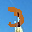
Label: 3